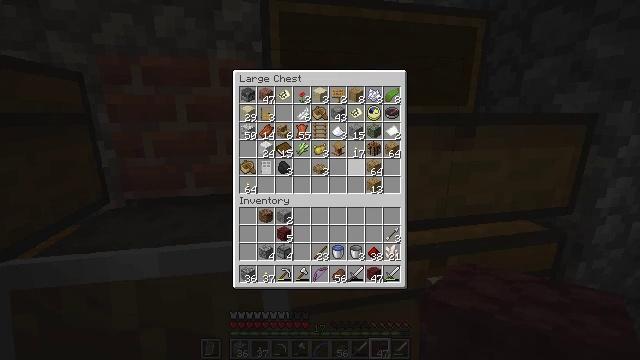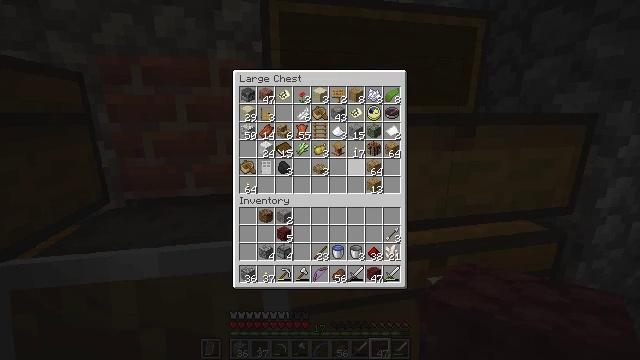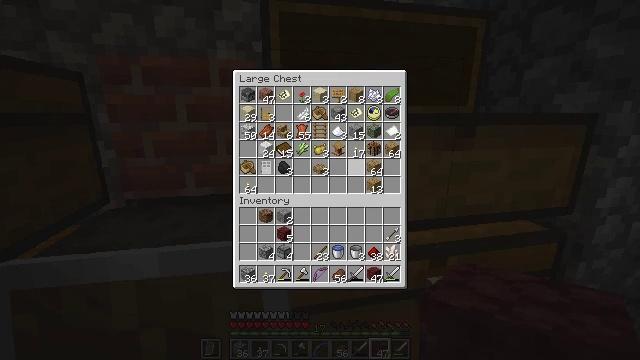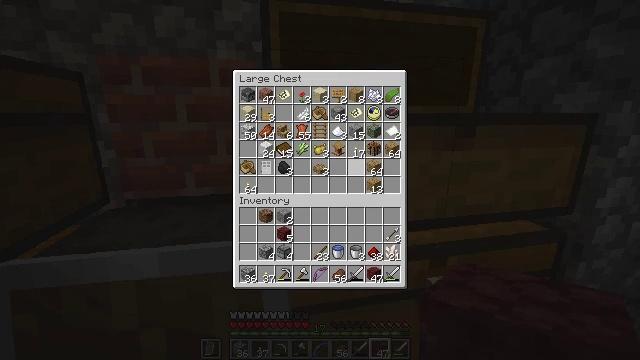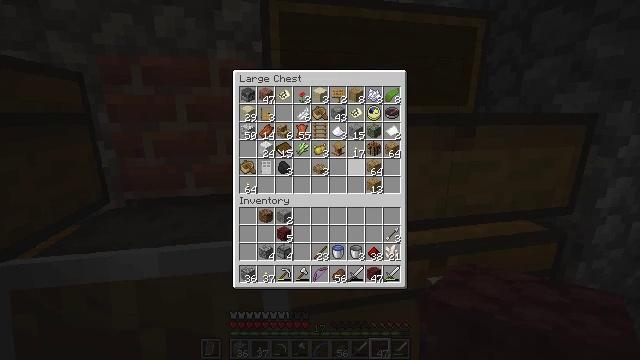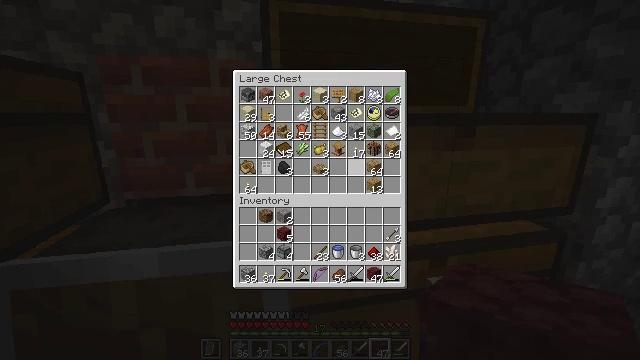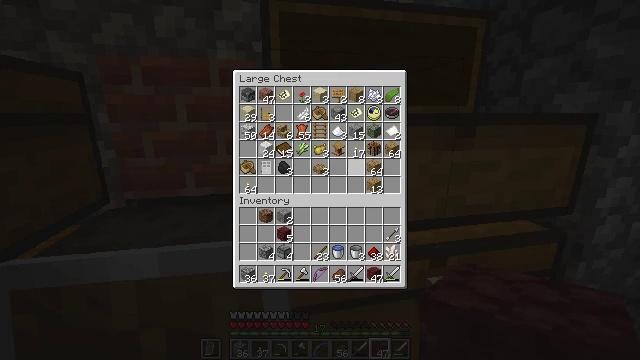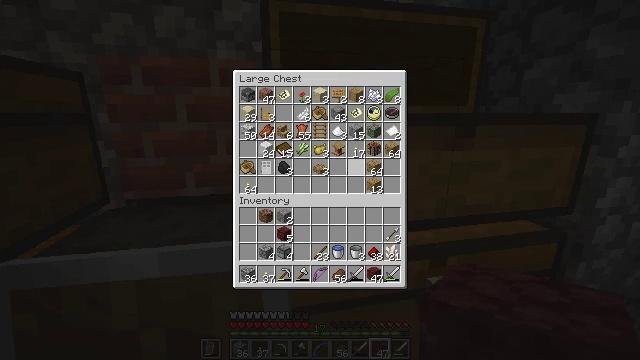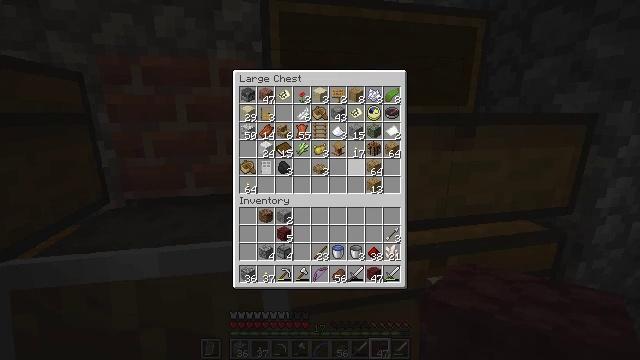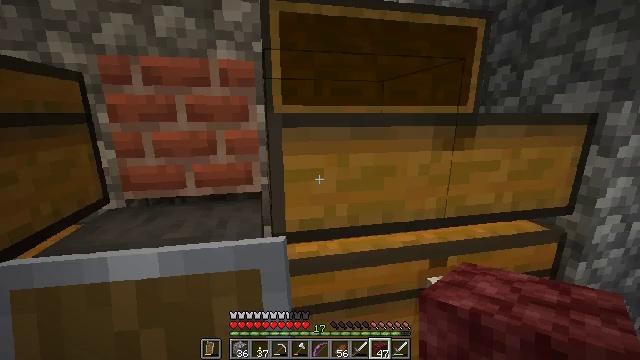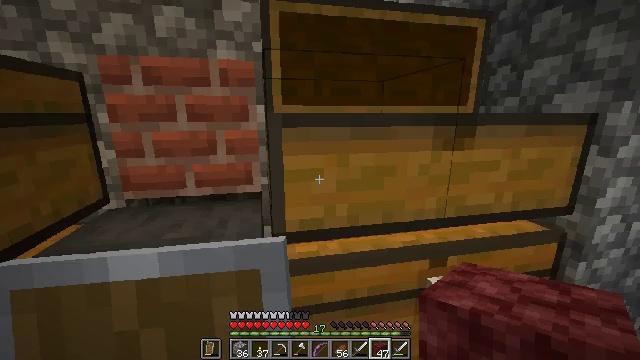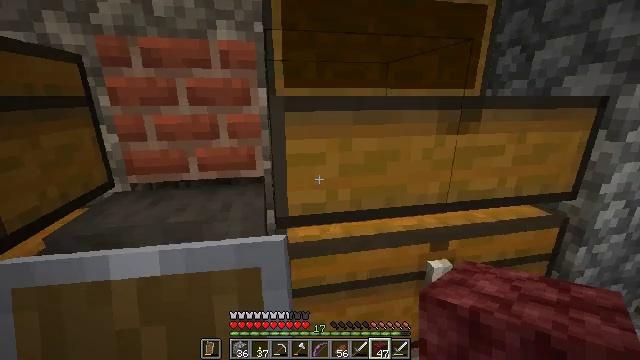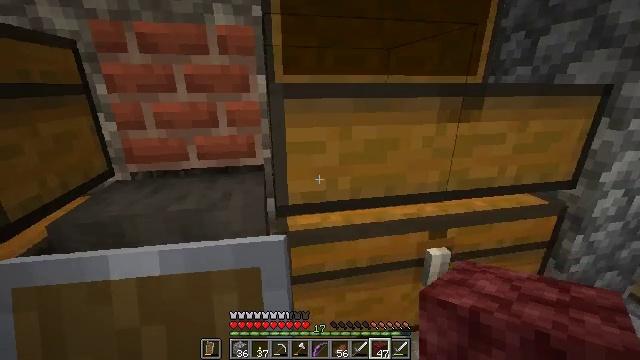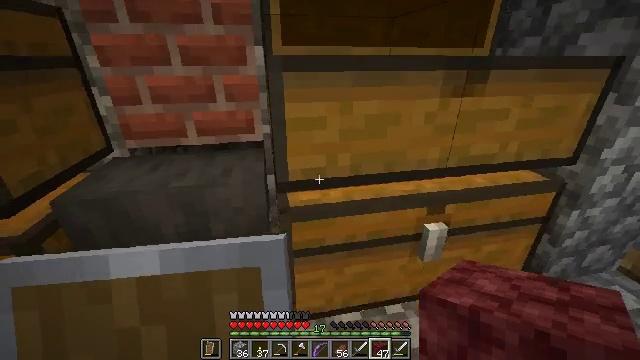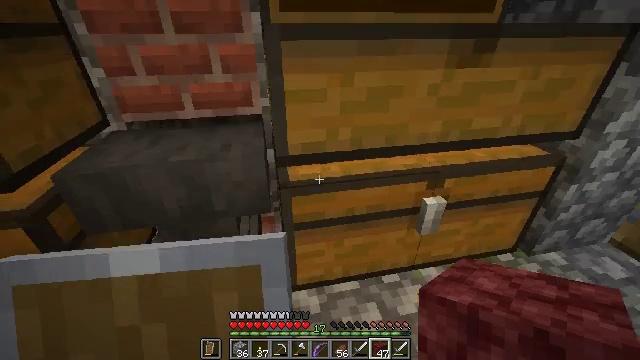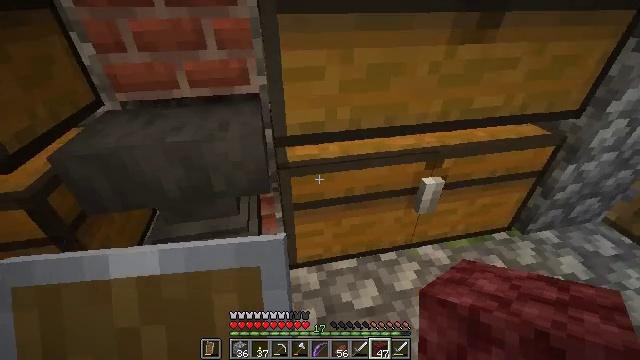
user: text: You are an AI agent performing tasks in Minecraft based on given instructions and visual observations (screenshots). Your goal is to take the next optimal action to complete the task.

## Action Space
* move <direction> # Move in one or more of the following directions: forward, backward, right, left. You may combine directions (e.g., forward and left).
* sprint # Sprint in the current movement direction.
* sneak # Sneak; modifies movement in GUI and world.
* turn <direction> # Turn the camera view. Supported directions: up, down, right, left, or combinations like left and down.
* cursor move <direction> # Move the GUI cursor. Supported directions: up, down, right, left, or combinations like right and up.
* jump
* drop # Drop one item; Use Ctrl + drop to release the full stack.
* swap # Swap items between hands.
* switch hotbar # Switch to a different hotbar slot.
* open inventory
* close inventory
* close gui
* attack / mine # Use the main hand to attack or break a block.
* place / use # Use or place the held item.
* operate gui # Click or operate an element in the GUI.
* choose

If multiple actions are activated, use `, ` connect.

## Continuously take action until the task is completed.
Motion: motion action
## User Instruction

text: Create a stone button in the crafting menu.
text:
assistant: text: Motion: no_op
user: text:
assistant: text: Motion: no_op
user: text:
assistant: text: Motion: no_op
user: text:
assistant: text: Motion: no_op
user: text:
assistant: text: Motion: no_op
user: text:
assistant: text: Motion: no_op
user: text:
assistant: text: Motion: no_op
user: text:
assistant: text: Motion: no_op
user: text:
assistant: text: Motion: close inventory
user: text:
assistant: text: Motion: close inventory
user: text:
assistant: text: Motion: turn down, close inventory
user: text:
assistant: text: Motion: turn down, close inventory
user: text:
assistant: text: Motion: turn down
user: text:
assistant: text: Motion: turn down
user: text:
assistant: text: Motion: turn down
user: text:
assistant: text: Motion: turn down
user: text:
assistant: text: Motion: turn down
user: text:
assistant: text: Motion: use / place
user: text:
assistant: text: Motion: use / place
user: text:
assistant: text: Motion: use / place
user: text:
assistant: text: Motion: no_op
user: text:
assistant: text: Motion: no_op
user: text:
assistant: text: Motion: no_op
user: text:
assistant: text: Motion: no_op
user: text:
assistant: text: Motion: no_op
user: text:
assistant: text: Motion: no_op
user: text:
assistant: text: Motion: no_op
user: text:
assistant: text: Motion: no_op
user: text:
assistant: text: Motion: no_op
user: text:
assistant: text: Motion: no_op